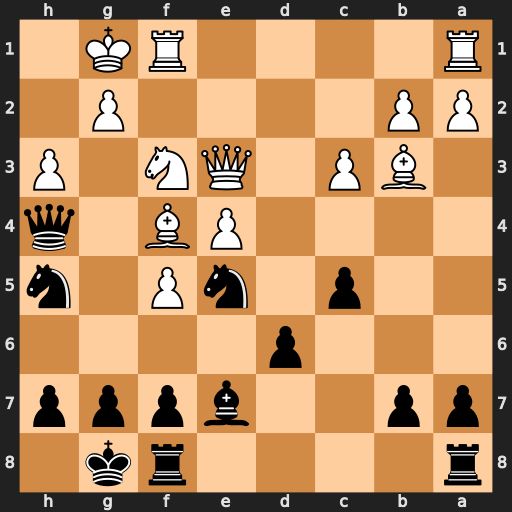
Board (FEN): r4rk1/pp2bppp/3p4/2p1nP1n/4PB1q/1BP1QN1P/PP4P1/R4RK1
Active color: b
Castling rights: -
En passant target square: -
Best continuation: Qxf4 Qxf4 Nxf4 Nxe5 dxe5